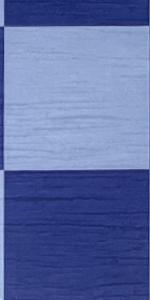
Label: Empty